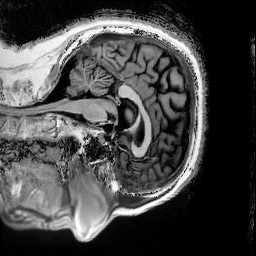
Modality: T1w
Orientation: sagittal
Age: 65
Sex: male
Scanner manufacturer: siemens
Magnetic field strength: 3 T
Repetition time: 5 s
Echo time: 0.00298 s